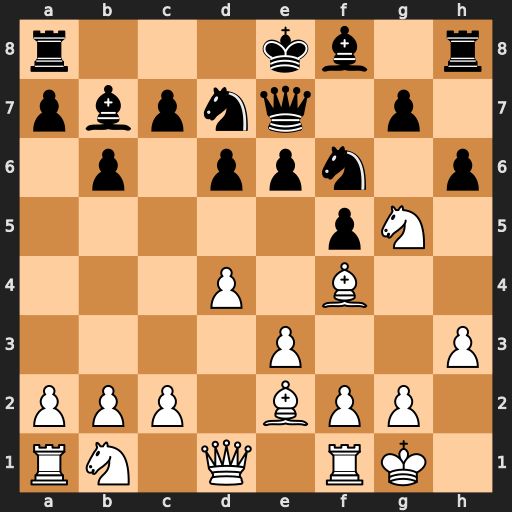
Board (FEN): r3kb1r/pbpnq1p1/1p1ppn1p/5pN1/3P1B2/4P2P/PPP1BPP1/RN1Q1RK1
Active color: w
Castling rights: kq
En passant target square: -
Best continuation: Bh5+ g6 Bxg6+ Kd8 Nf7+ Kc8 Nxh8